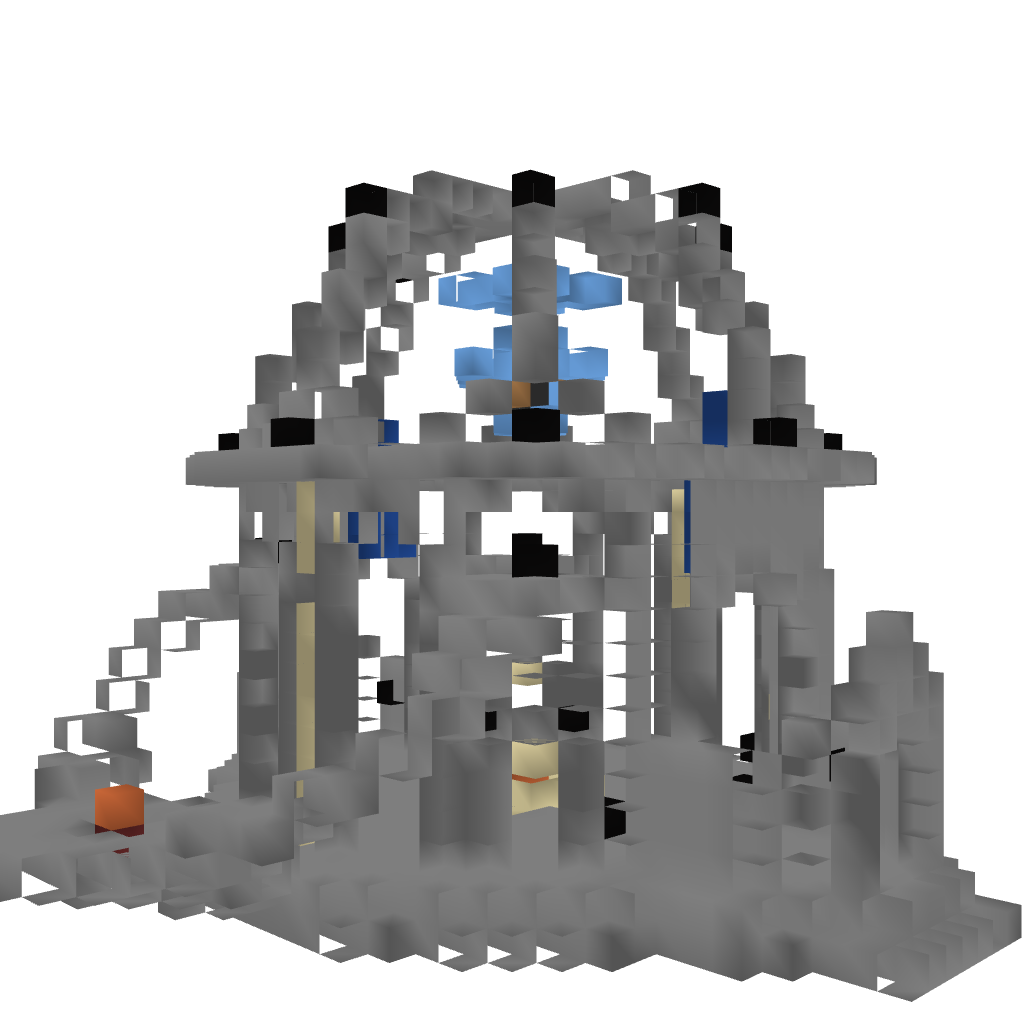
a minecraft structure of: Farstrider enclave